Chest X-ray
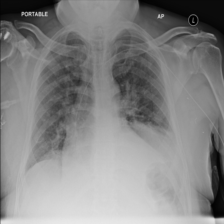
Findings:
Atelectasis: negative
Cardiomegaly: negative
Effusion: negative
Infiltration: negative
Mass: negative
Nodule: negative
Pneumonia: negative
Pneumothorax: negative
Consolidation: positive
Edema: negative
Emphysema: negative
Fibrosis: negative
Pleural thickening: negative
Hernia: negative